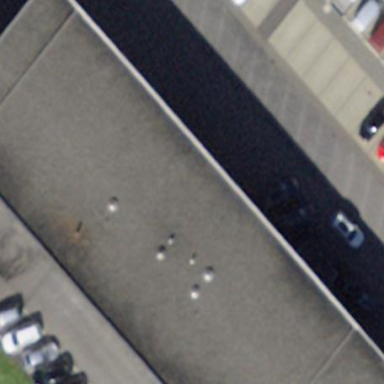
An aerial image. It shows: Building housing car shop.